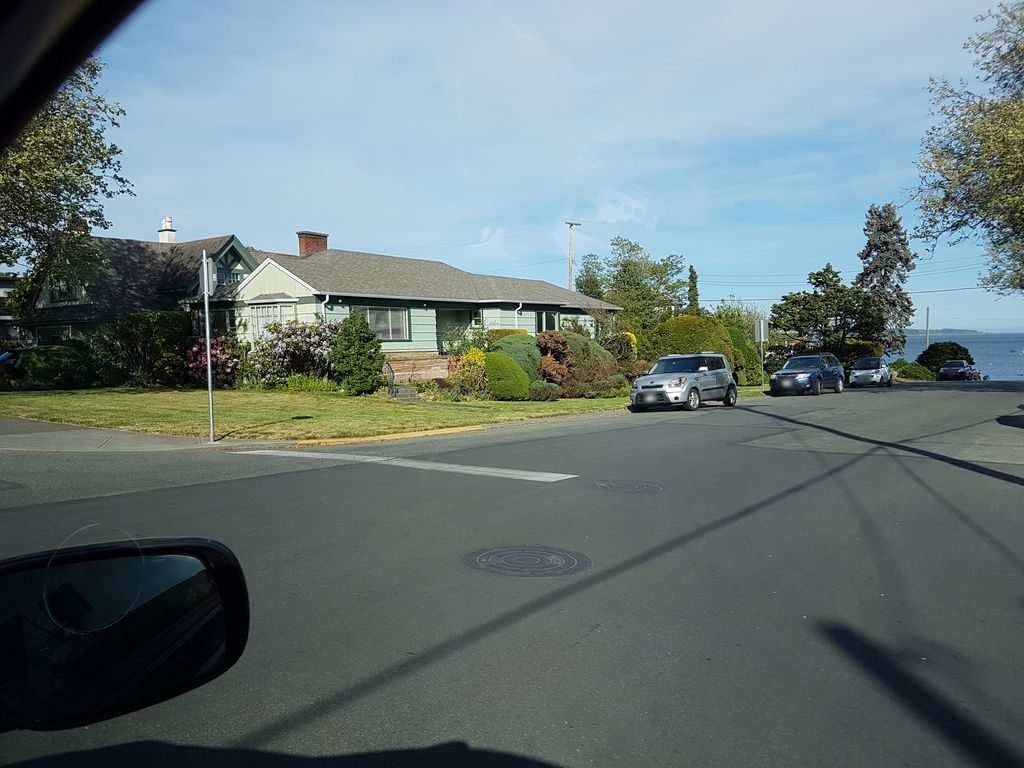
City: victoria